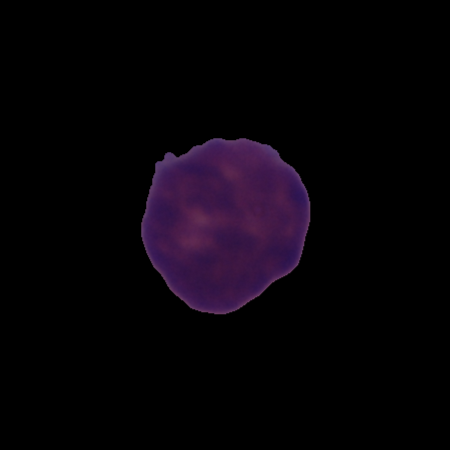
Label: cancer